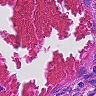
Metastatic tissue present: no